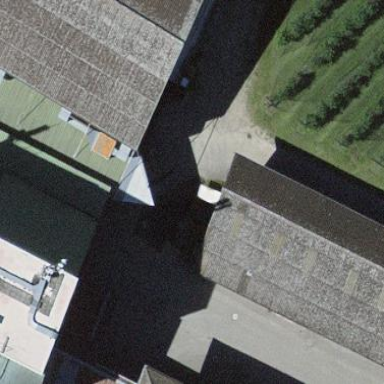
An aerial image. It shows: Garage.